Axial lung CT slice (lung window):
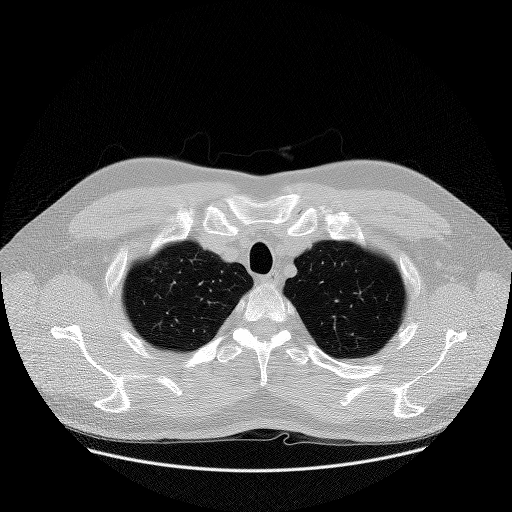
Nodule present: no